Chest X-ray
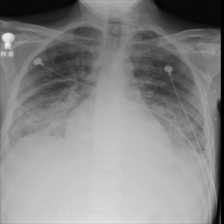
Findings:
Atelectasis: negative
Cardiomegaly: negative
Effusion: negative
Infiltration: positive
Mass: negative
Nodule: negative
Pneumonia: negative
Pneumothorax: negative
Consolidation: negative
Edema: negative
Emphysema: negative
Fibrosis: negative
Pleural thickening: negative
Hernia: negative